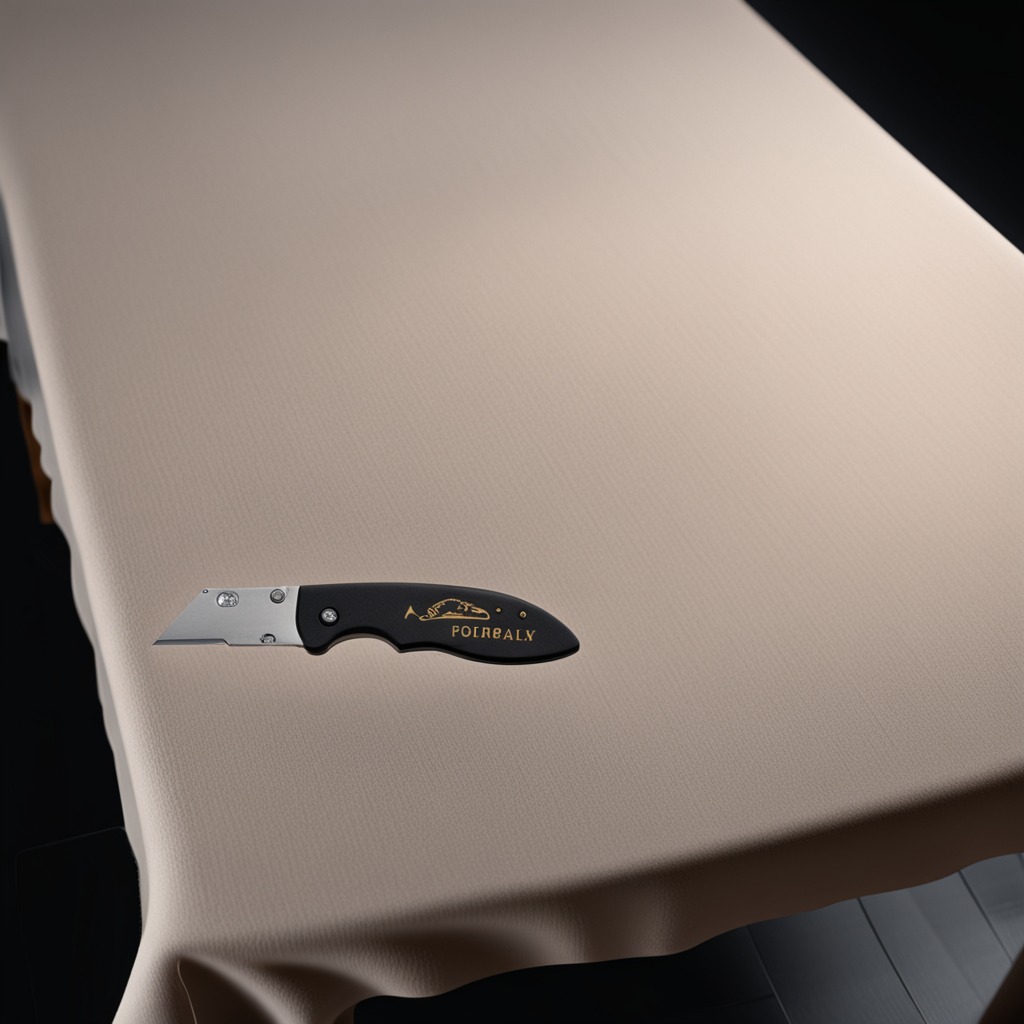
A utility knife lies on the wooden table inside a workshop at night.